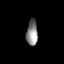
Tissue: prostate
Cell type: T cells
Senescence score: 0.698
Nuclear area (px): 284
Mean DAPI intensity: 135.042